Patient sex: M
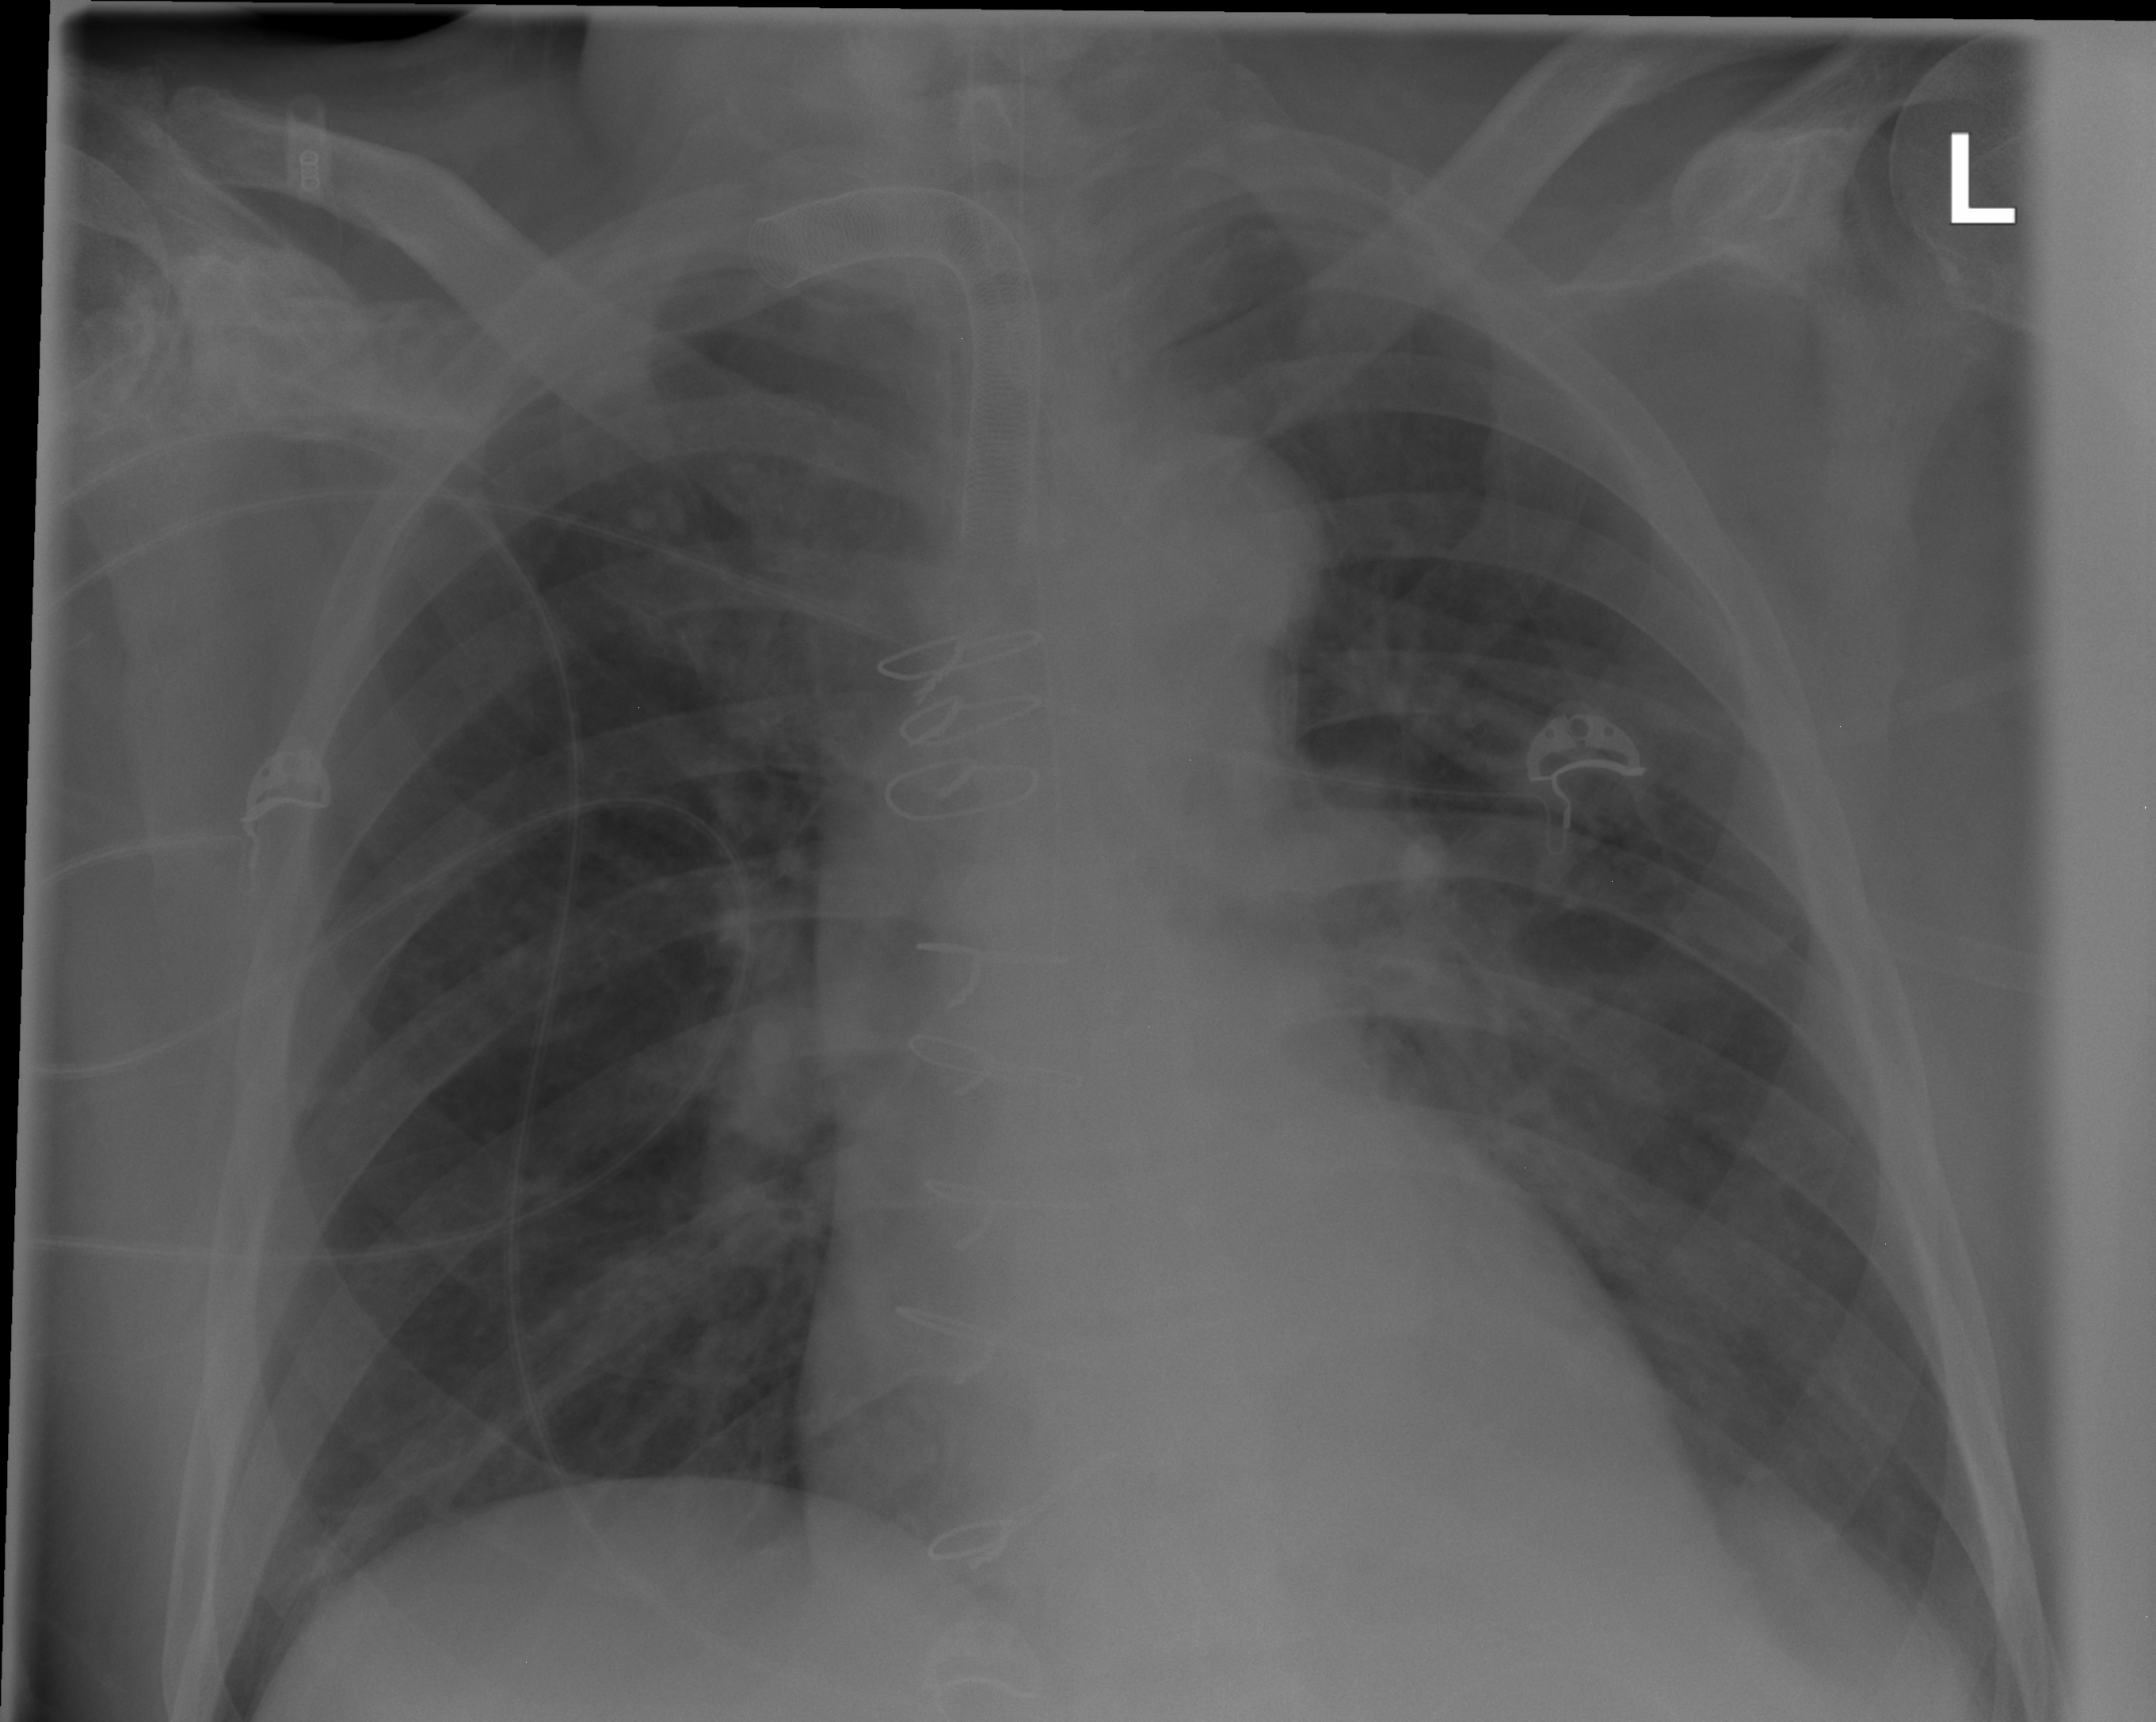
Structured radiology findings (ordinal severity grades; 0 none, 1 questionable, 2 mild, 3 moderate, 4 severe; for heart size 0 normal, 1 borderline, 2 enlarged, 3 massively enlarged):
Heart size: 2
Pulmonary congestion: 2
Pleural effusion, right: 0
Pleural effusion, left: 0
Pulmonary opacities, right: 0
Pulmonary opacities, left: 0
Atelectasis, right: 0
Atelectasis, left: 0